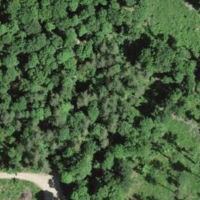
EUNIS habitat code: 44
Species observed at this site:
Cephalanthera rubra